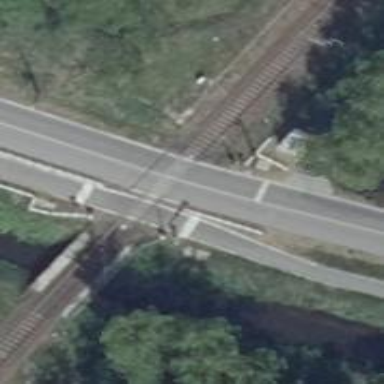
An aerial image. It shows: Crossing for the railway.